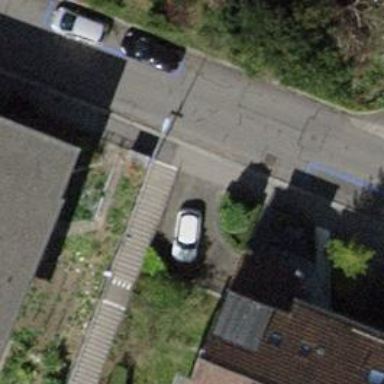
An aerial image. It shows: Steps with sett surface.